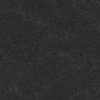
Atmospheric dust classification: dusty